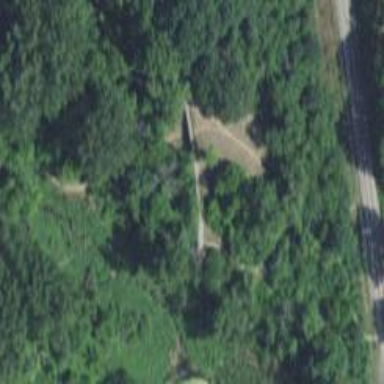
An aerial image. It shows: Path leading to bridge.